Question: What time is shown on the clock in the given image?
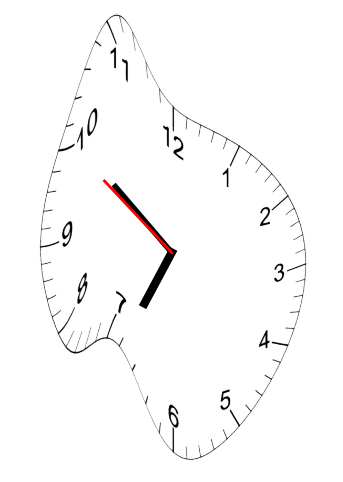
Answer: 06:50:50